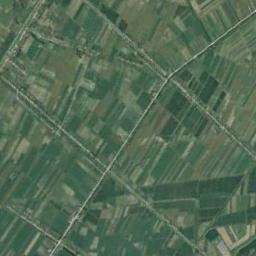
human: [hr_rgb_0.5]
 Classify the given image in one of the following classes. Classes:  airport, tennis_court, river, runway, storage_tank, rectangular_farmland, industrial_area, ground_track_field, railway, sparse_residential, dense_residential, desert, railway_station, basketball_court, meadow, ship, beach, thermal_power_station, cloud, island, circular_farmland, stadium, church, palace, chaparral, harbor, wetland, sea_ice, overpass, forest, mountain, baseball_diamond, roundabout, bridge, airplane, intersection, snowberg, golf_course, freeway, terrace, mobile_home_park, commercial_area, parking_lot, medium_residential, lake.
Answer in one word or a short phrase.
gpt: rectangular_farmland